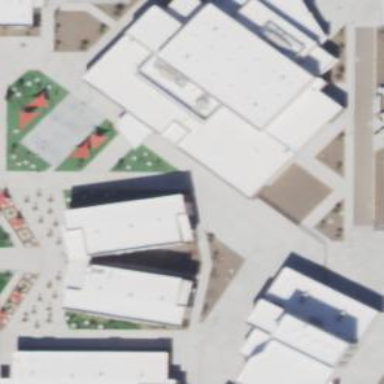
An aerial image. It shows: School building.